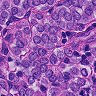
Metastatic tissue present: yes